Question: I'm trying to create a dropdown using javascript/jquery. Here is the code I'm using:
'''
var trucks = response.trucks; //response from ajax request, value is 4 truck objects
var rt = $("#route_"+response.route_id);
rt.append("<select class="email_route_dd" name="timeslot">")
for(var ii = 0; ii <trucks.length; ii++){
var t = trucks[ii]; //truck object
if(ii+1 == trucks.length){
console.log("Last");
rt.append("<option name="" class="driver" value=""+t.truck_id+"" email=""+t.driver_email+"">"+t.driver+"</option>");
}else{
rt.append("<option name="" class="driver" value=""+t.truck_id+"" email=""+t.driver_email+"">"+t.driver+"</option>");
}
};
rt.append("</select>");
'''
This code is outputing the following code:

The above image is what I get when I inspect the element with Chrome.
The output is not displaying the dropdown content after the request. The dropbox is there, but none of the content is in it.
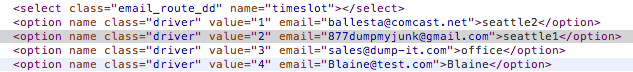
Answer: You append a '<select>' to the element. Then instead of appending '<option>' tags to the '<select>' you also append those to the same element
Try:
'''
rt.find('select')append("<option name...
'''